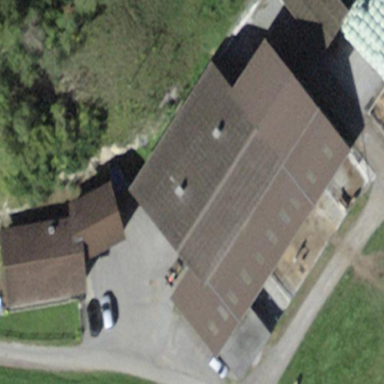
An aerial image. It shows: Farmyard area.